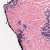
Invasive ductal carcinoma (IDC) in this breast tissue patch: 0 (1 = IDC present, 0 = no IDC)